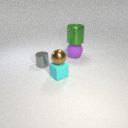
small cyan rubber cube below small brown metal sphere